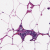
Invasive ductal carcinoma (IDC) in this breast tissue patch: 0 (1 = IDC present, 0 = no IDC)